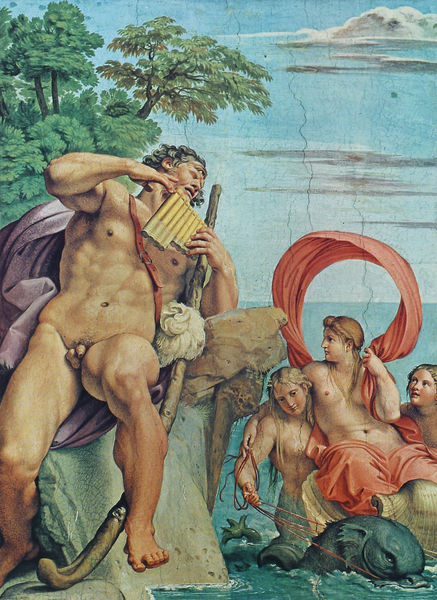
Titel: Deckenfresken der Galleria Farnese
Künstler: Annibale Carracci
Standort: Rom, Palazzo Farnese (EU - I - Latium)
Schlagwörter: akt, baum, blau, blätter, felsen, fuß, gemälde, himmel, laub, mann, meer, nackt, umhang, wasser, wolken, bäume, frauen, grün, ufer, frau, weiss, rot, tuch, stein, gewand, wald, stock, engel, fell, hellblau, zügel, küste, strand, stab, fels, lila, violett, muskeln, penis, meerjungfrauen, nixe, nixen, flöte, fisch, zeus, satyr, pan, meerjungfrau, muschel, wal, hirtenstab, panflöte, butt, poseidon, zeuss, zyclop, fließ, meermann, r, baum himmel, buccolika, schafwolle